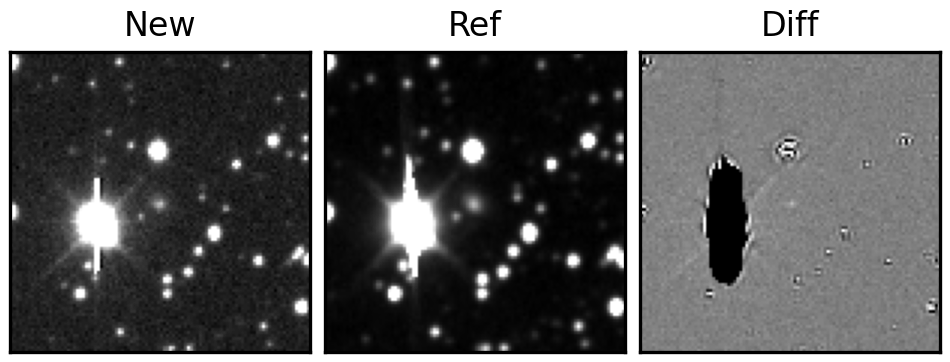
Label: real